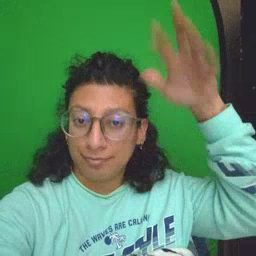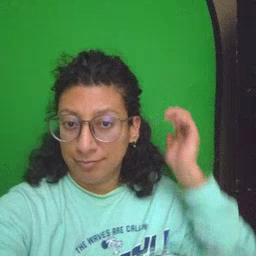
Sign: lion